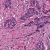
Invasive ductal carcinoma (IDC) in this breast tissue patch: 1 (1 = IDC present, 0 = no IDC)